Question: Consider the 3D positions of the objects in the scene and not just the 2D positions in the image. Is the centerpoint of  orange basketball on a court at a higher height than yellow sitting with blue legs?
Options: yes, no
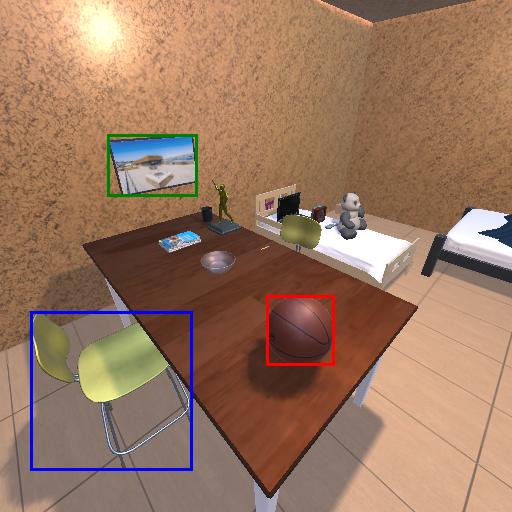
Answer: yes